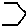
Label: hexagon